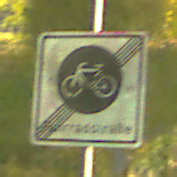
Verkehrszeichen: EndeFahrradstrasse
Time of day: Night
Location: Outdoor (Urban)
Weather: PartlyCloudy
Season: NotSpecified
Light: Artificial